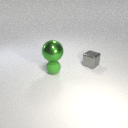
large green metal sphere above small green rubber sphere